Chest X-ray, PA view. Patient: 28 years old, sex F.
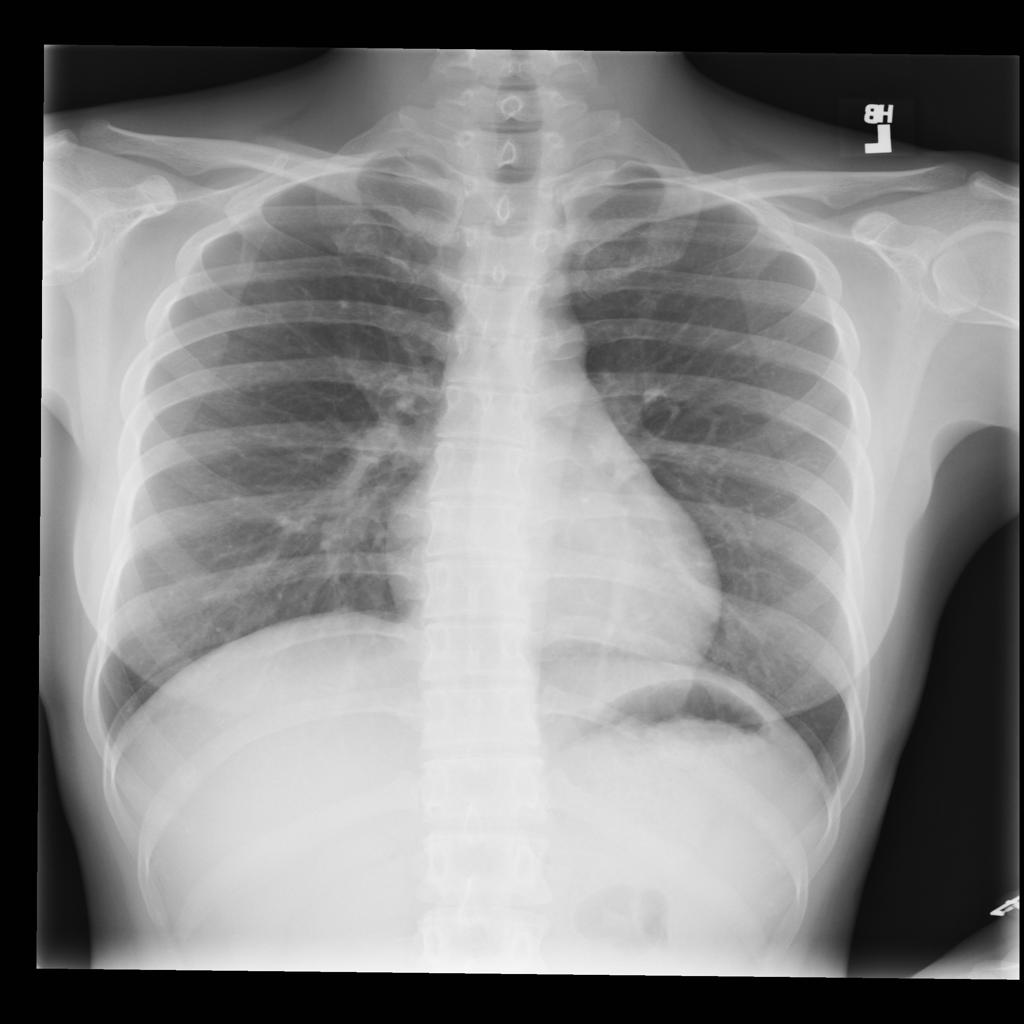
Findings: No Finding